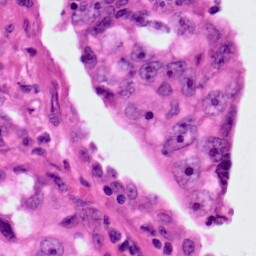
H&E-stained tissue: Lung